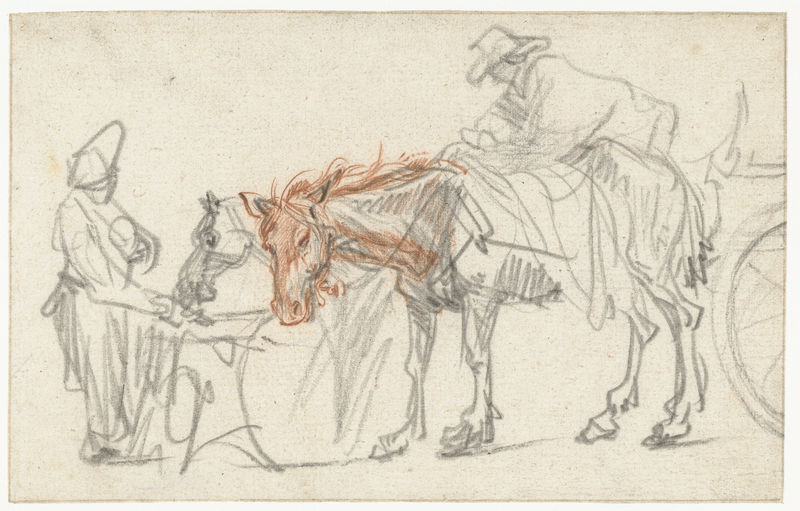
Titel: Twee paarden bij een halteplaats
Künstler: Rembrandt Harmensz. van Rijn
Standort: Amsterdam
Institution: Rijksmuseum
Schlagwörter: mann, menschen, braun, frau, grau, hut, skizze, zeichnung, rot, tiere, haube, decke, pferd, pferde, reiter, sack, hufe, reiten, zügel, kopfbedeckung, pause, kutsche, speichen, rad, wagen, wagenrad, striche, füttern, kutscher, bleistift, ross, rösser, gespann, gaul, rötel, graphit, aufsteigen, skitze, grafit, raufe, gru, quichotte, einspannen, fütternd, stopp, gaule